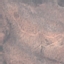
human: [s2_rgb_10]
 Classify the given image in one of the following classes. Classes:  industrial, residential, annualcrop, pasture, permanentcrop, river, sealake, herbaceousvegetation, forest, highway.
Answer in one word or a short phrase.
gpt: HerbaceousVegetation